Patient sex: F
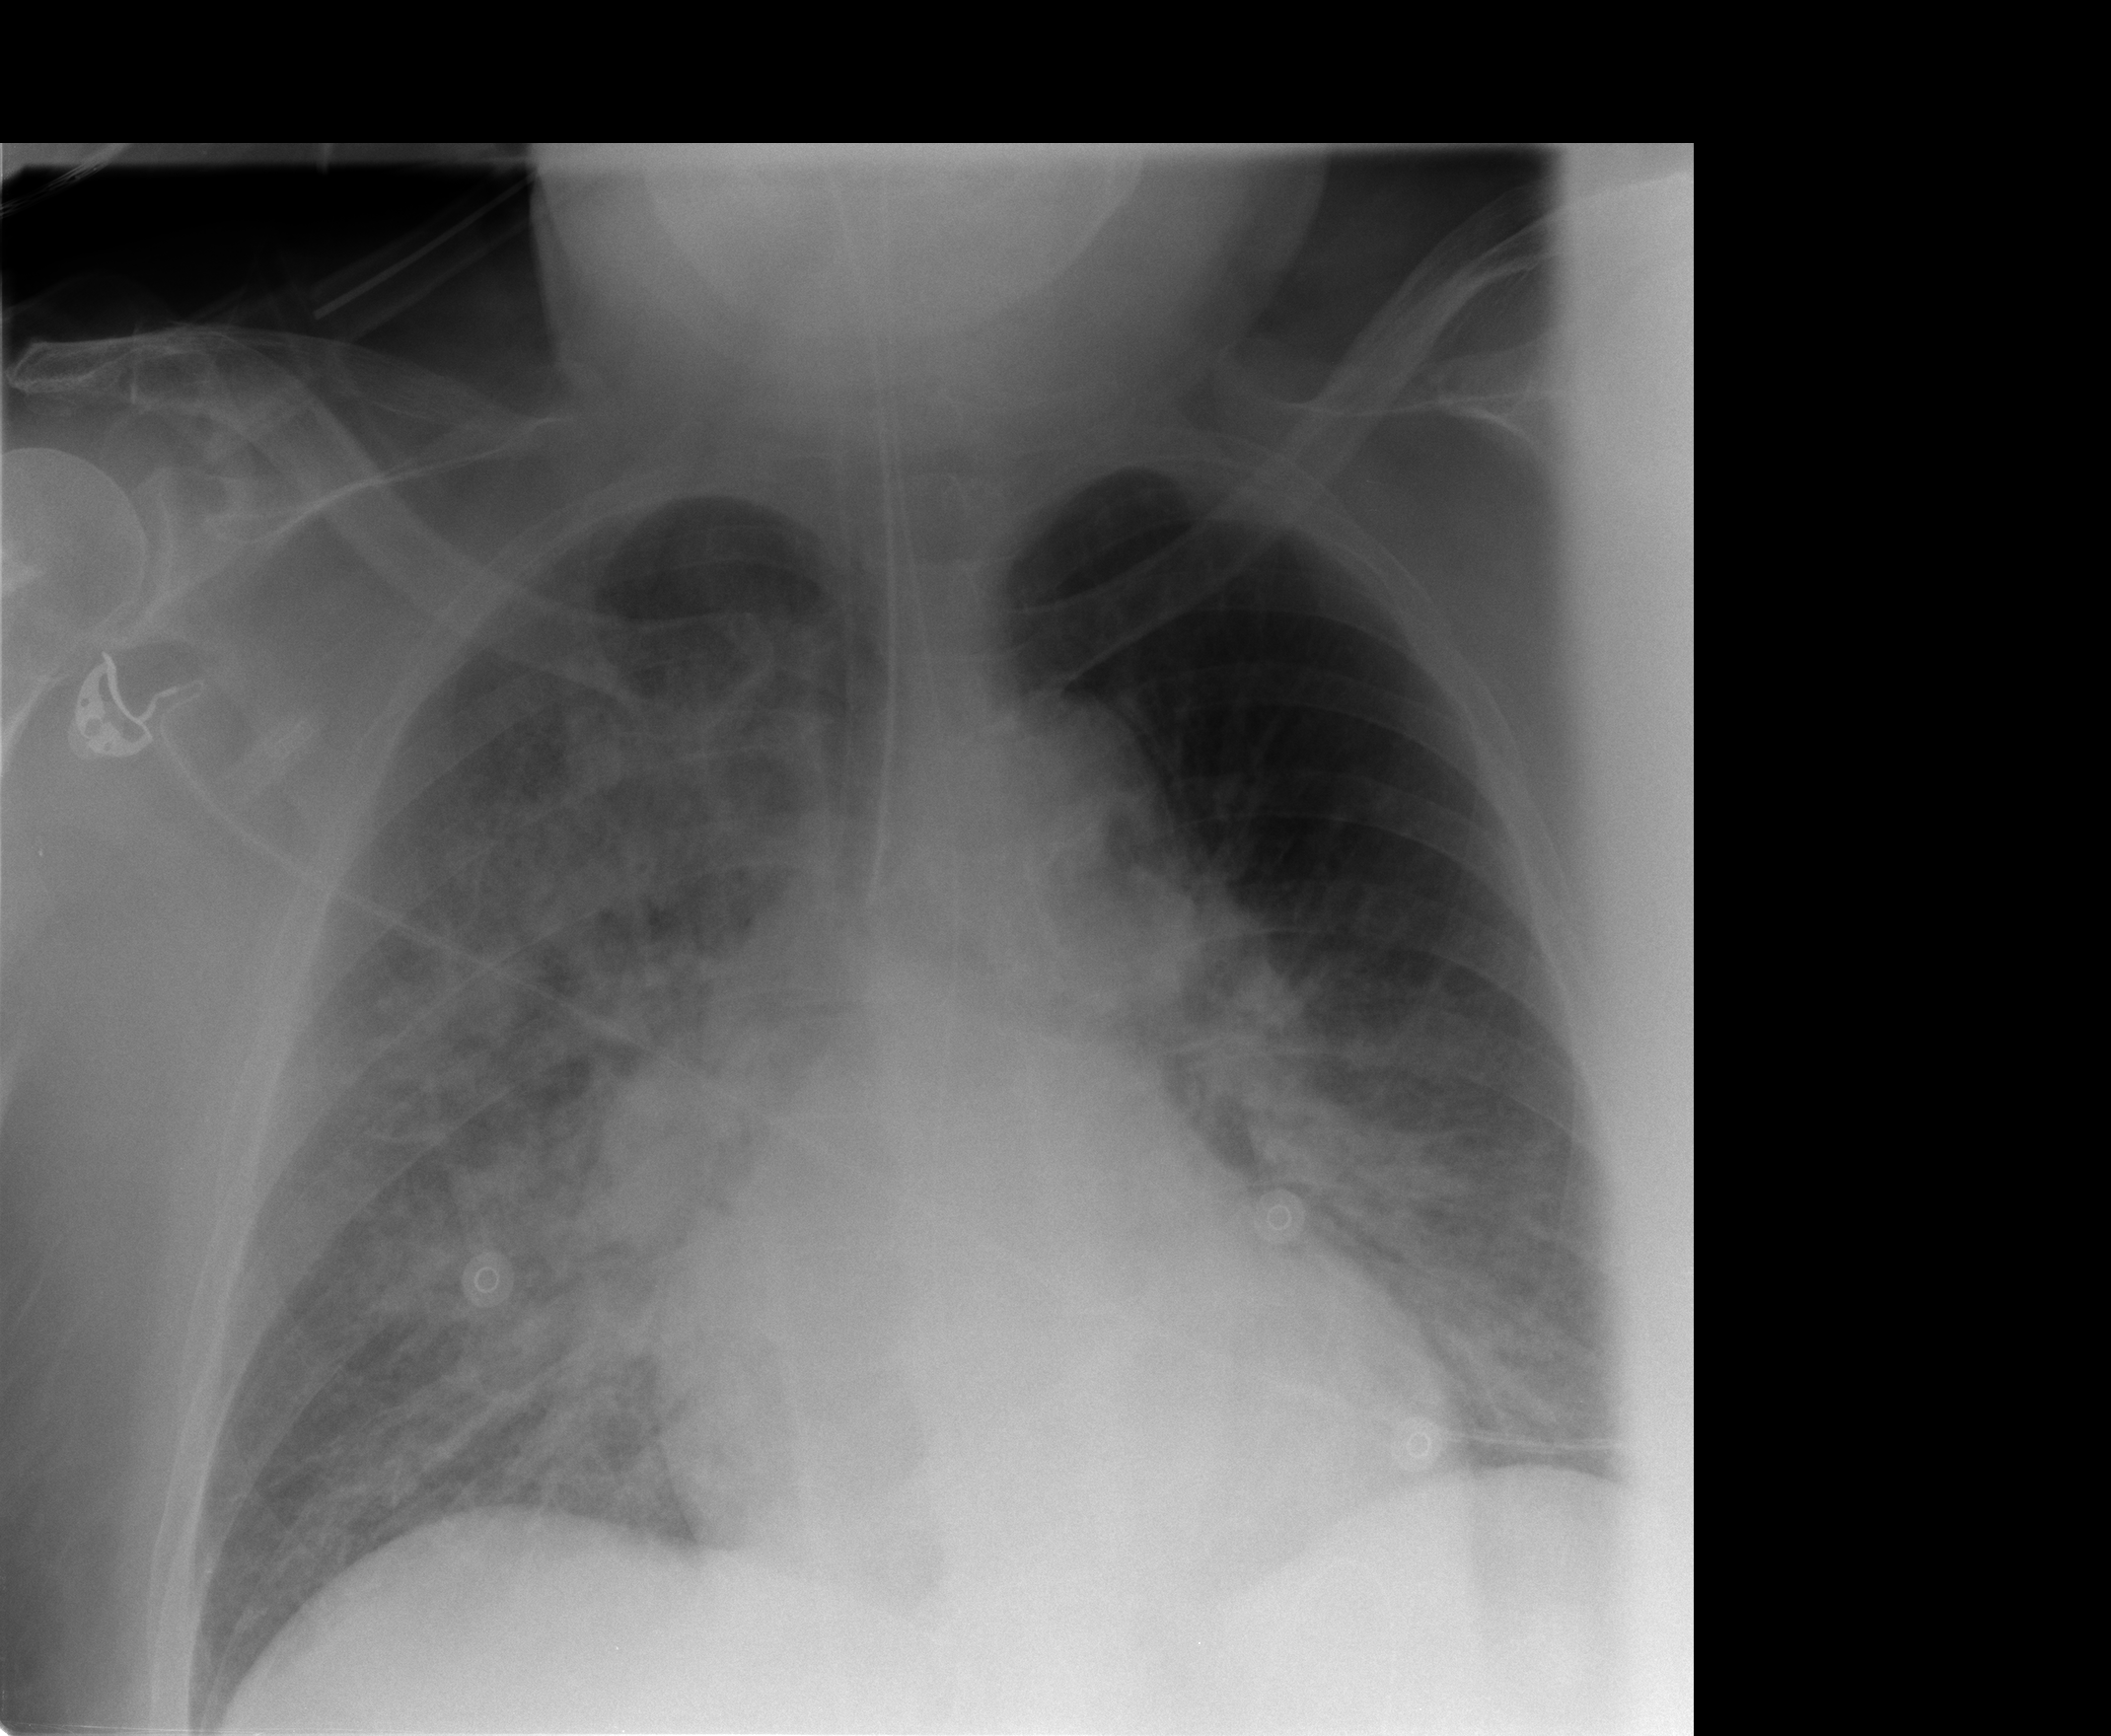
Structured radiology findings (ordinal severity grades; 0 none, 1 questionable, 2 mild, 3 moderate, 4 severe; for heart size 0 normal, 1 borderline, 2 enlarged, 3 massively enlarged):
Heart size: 0
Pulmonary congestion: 0
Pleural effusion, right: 0
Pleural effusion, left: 0
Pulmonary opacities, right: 4
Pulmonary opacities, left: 0
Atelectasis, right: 2
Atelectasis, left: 2